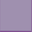
Piece: xx